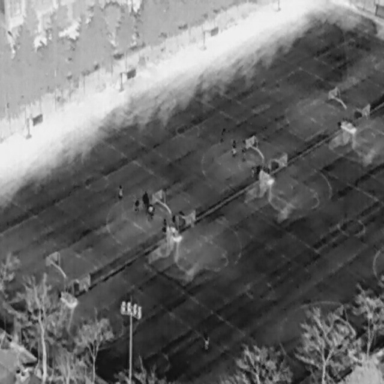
There are ten People in the infrared image.